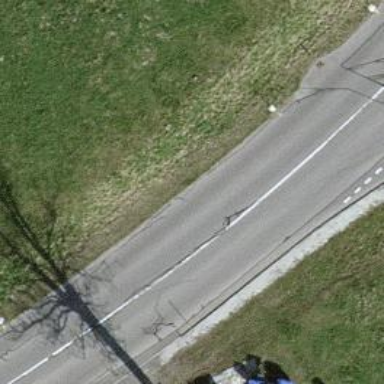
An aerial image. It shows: Secondary road with asphalt surface.